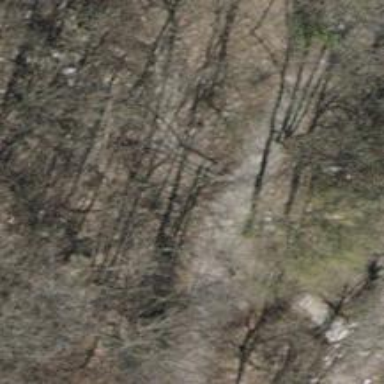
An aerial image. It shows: Path with pebblestone surface.